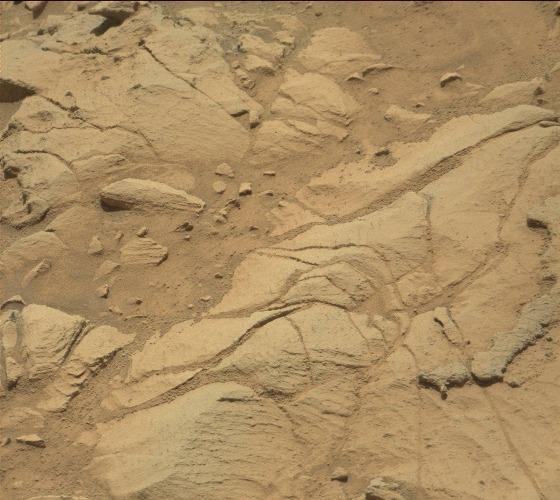
Terrain classes present: Bedrock, Gravel / Sand / Soil, Rock, Shadow